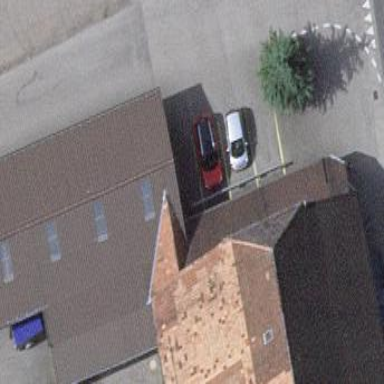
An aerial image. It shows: Sty building.